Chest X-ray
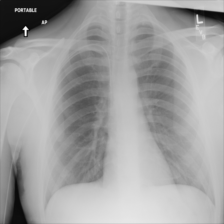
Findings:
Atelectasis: negative
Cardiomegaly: negative
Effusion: negative
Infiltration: negative
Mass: negative
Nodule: negative
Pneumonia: negative
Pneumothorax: negative
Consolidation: negative
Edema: negative
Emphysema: negative
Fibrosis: negative
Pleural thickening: negative
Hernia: negative